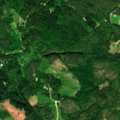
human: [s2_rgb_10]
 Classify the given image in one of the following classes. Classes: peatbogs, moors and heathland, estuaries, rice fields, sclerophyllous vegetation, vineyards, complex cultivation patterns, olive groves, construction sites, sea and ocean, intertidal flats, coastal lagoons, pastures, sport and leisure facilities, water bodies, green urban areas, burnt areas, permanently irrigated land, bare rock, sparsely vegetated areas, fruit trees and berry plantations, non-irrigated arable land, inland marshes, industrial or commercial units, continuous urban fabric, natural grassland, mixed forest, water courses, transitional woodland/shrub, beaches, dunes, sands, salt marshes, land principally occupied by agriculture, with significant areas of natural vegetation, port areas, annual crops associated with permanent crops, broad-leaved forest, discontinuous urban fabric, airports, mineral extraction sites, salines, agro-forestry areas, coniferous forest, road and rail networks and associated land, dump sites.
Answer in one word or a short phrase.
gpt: broad-leaved forest, coniferous forest, mixed forest